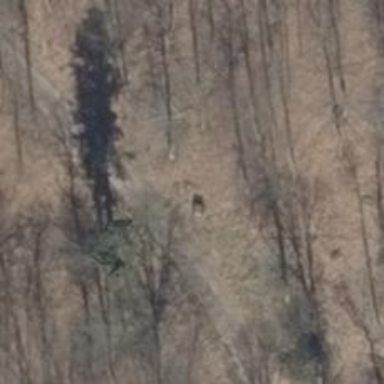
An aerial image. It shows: Hunting stand.